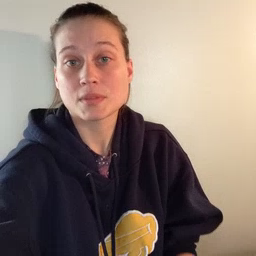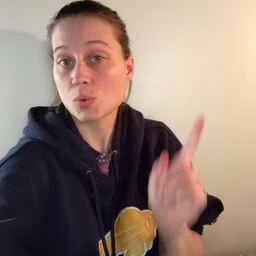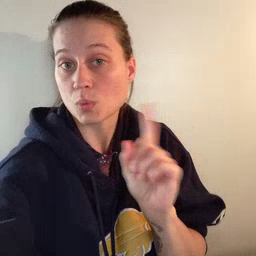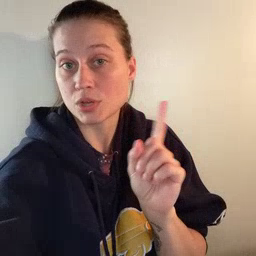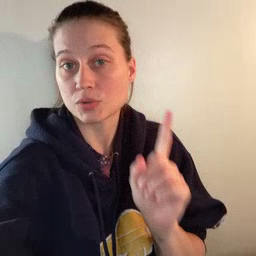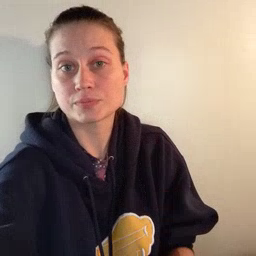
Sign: where